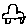
Label: car